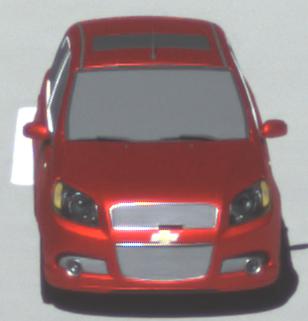
Make: Chevrolet
Model: Aveo 1.2
Detailed model: Aveo
Model produced from: 2008/06
Model produced until: 2011/01
Doors: 3
Color: red
Road condition: dry road
Daytime: midday
Contrast: high contrast